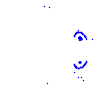
Particle: kaon